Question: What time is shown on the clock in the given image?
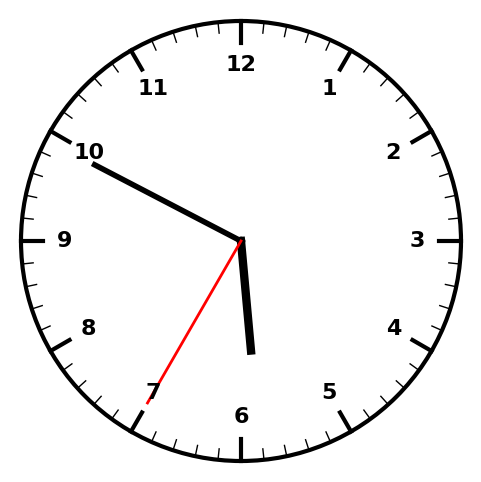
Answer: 05:49:35